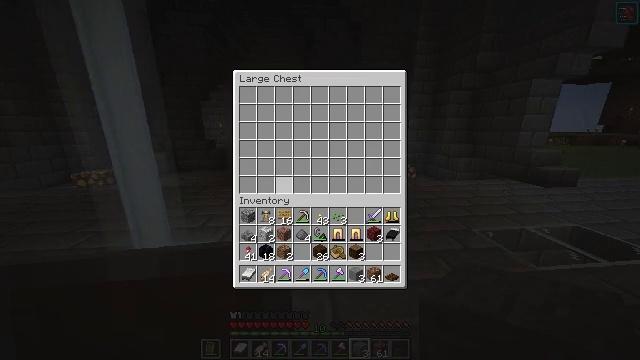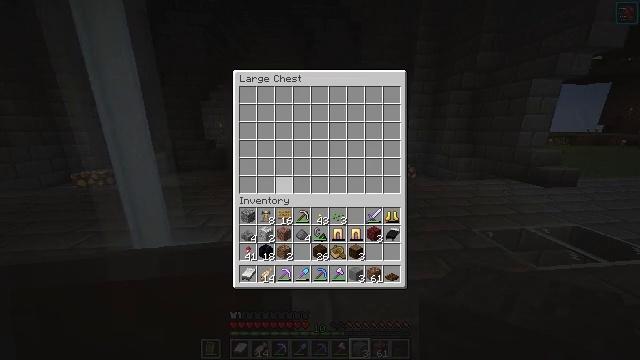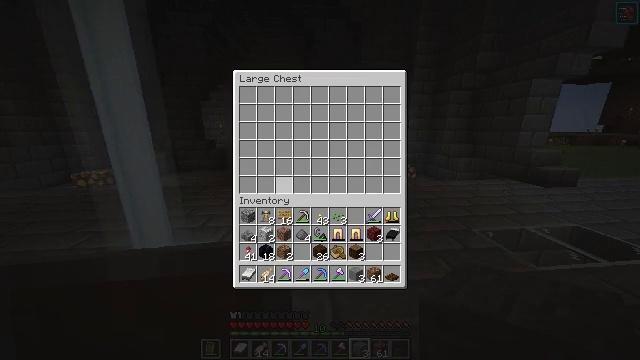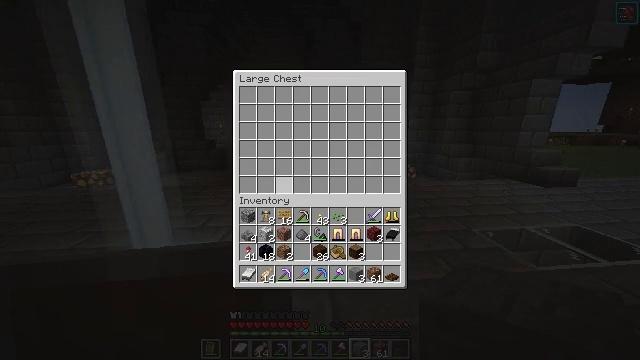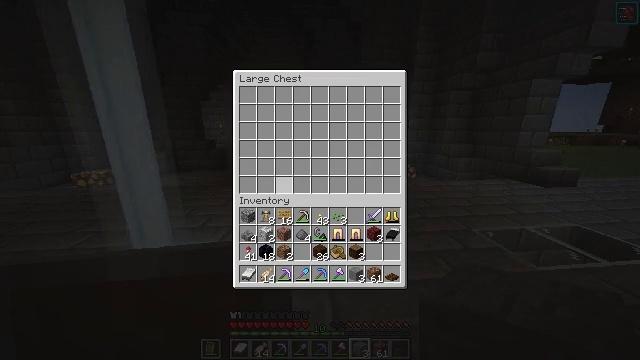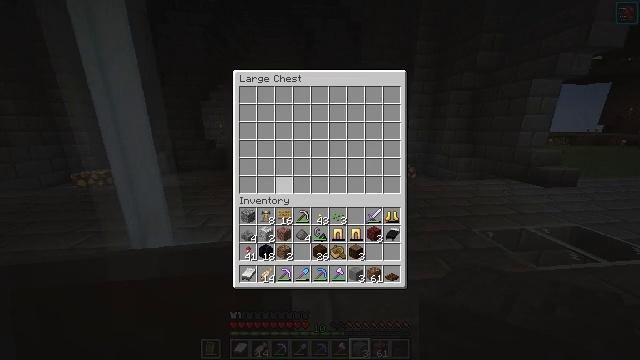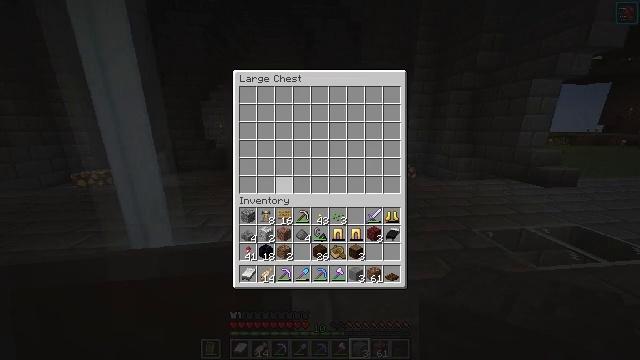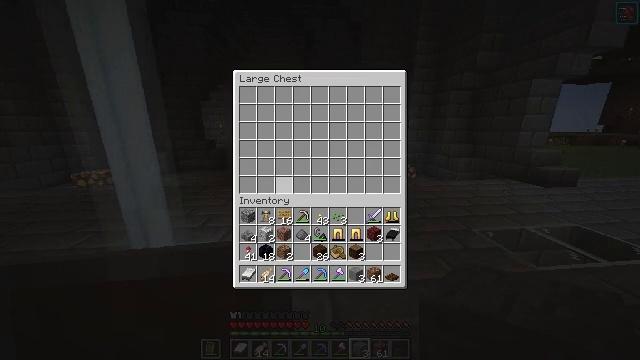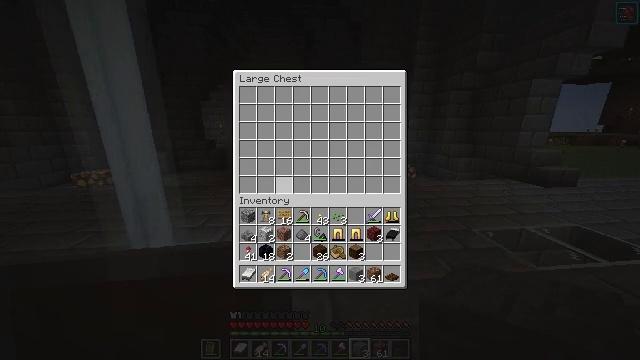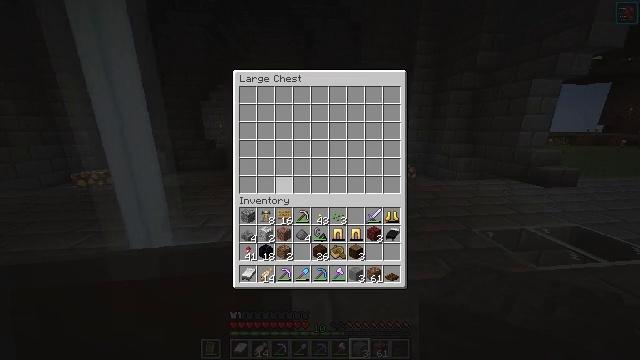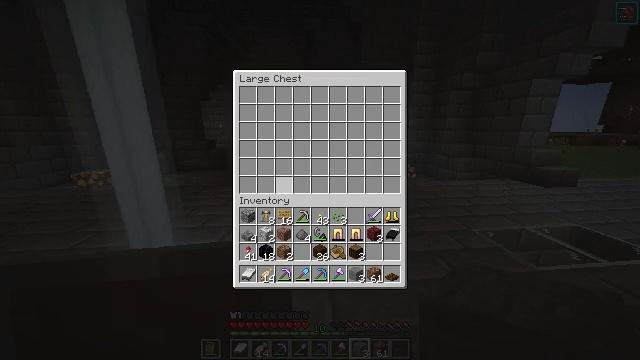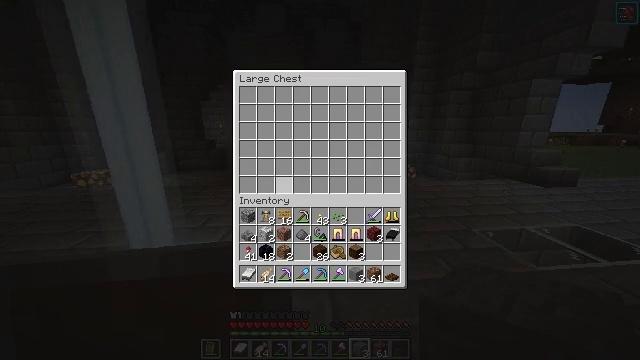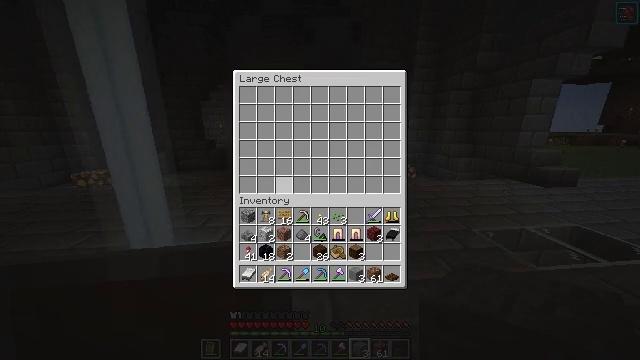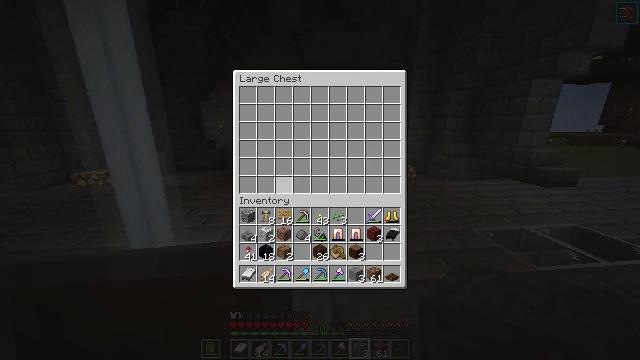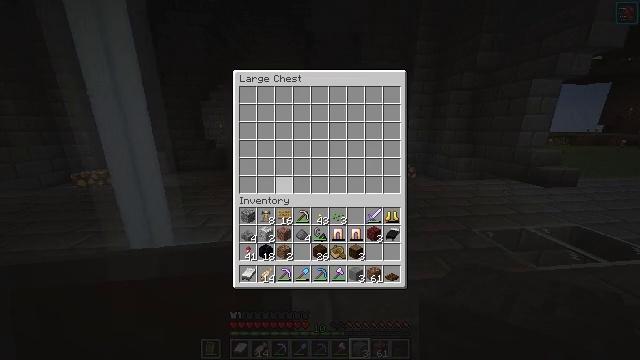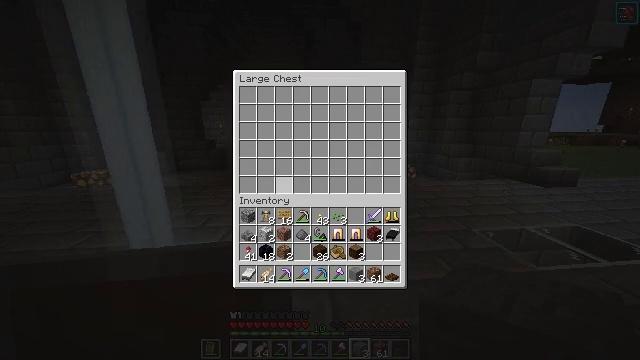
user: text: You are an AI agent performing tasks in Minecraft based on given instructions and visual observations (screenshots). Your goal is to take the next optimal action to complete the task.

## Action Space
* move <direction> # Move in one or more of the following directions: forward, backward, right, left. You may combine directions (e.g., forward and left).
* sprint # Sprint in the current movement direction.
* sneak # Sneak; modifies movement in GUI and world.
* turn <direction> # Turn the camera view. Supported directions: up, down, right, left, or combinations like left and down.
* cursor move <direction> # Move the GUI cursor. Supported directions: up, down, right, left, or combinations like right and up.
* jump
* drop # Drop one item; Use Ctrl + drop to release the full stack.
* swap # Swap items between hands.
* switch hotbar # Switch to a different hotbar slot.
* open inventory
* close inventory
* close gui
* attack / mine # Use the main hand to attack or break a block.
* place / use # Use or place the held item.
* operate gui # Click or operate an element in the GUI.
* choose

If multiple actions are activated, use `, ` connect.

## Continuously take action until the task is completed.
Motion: motion action
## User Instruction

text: Remove golden leggings from the inventory.
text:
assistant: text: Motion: no_op
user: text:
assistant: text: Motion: no_op
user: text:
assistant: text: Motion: no_op
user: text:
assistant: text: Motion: no_op
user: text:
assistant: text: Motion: no_op
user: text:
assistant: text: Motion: no_op
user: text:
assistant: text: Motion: no_op
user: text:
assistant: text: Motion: no_op
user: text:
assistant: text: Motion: no_op
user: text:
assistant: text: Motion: no_op
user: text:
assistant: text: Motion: no_op
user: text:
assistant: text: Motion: no_op
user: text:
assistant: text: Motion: no_op
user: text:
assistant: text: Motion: no_op
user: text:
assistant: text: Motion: no_op
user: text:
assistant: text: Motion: sneak
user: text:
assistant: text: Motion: sneak
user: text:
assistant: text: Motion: sneak
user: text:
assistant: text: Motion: sneak, cursor move left and down
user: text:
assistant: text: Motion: sneak, cursor move left
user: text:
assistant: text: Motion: sneak
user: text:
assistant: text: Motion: sneak
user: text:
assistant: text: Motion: sneak
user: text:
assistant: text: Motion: sneak
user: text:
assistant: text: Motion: sneak
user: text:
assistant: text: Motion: sneak
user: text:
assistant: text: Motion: sneak
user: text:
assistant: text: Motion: sneak
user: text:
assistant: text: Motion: sneak
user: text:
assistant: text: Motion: sneak